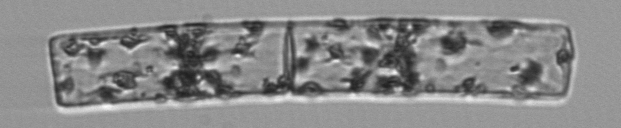
Label: Guinardia_flaccida